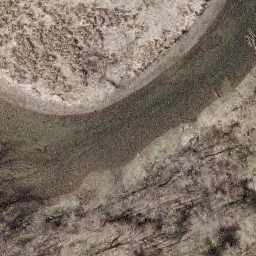
Label: river